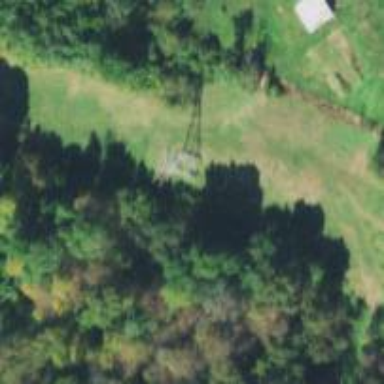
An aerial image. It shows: Lattice structure tower.